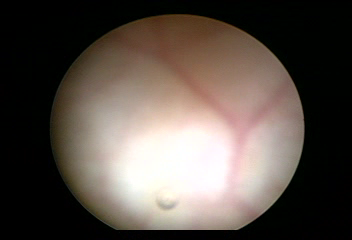
Modality: WLC
Class: Normal mucosa
Bladder cancer association: No